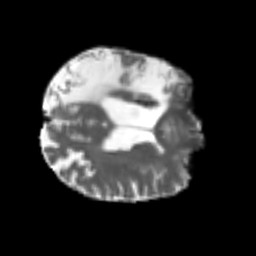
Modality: T2w
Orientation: axial
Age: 52
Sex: male
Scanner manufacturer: siemens
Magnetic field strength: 3 T
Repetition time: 4.999 s
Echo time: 0.07946 s